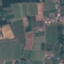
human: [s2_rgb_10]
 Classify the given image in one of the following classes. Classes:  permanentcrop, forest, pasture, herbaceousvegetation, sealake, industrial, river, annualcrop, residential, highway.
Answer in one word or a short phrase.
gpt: PermanentCrop